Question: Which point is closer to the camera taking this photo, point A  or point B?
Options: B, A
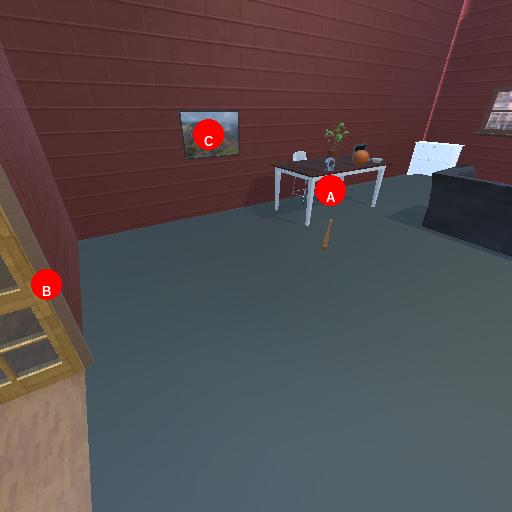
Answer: B